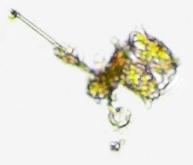
Label: Detritus